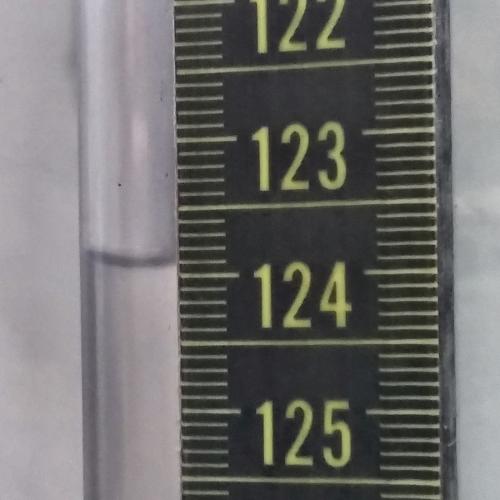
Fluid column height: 123.9 cm